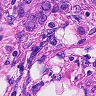
Metastatic tissue present: yes